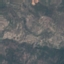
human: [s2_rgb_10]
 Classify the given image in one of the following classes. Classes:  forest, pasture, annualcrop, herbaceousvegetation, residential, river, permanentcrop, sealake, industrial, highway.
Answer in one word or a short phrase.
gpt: HerbaceousVegetation